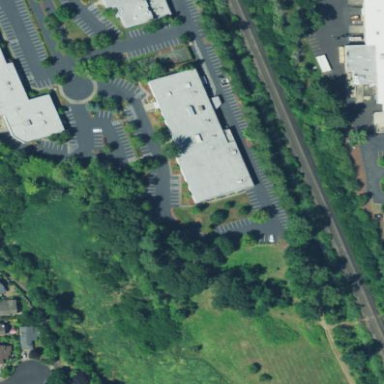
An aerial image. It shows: Office building.